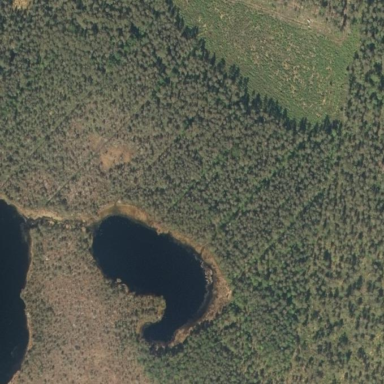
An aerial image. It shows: Serene lake.